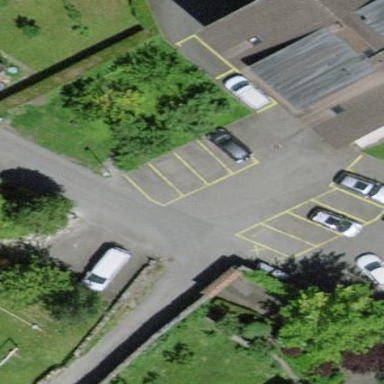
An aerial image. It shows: Parking area with asphalt surface.